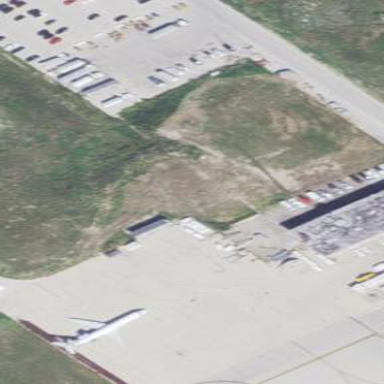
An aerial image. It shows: Apron at the airport.